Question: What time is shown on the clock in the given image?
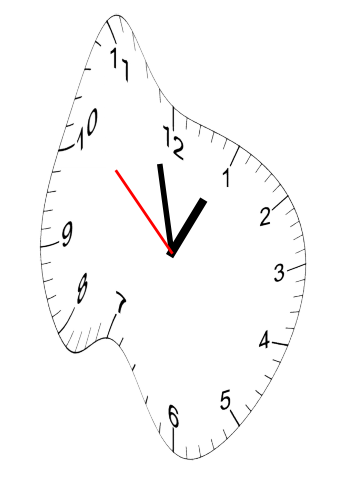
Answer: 12:57:52